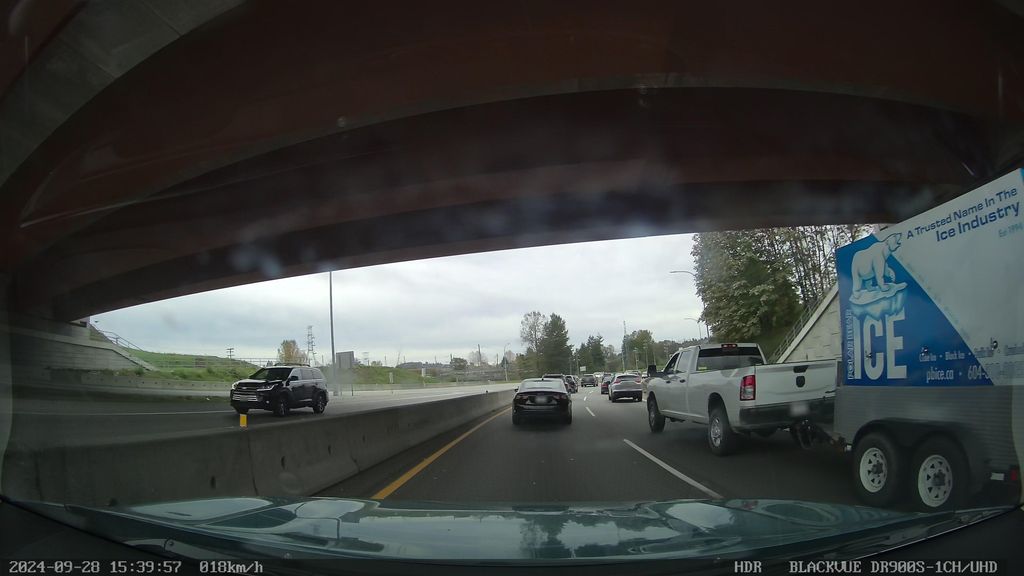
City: vancouver